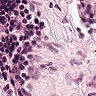
Metastatic tissue present: no